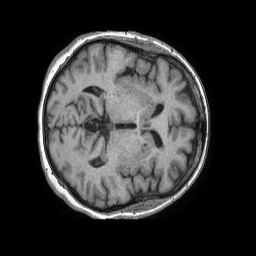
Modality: T1w
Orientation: axial
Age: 72
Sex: female
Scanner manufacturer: philips
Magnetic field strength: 1.5 T
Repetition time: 0.007546 s
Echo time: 0.003423 s